Aerial crown-view tile of a tropical tree (Barro Colorado Island, Panama), acquired 20250818:
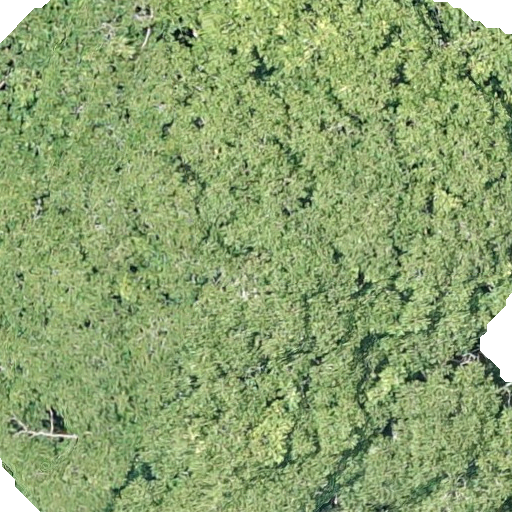
Species: Dipteryx oleifera
GBIF accepted scientific name: Dipteryx oleifera
Crown area: 452.274 m²